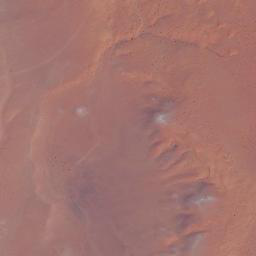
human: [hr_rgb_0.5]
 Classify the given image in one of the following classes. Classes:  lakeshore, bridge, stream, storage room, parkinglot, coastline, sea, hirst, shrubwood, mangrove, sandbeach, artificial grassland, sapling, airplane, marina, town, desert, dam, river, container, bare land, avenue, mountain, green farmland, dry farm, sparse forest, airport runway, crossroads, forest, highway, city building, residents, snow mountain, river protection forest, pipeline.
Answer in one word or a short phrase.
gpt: desert